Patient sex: F
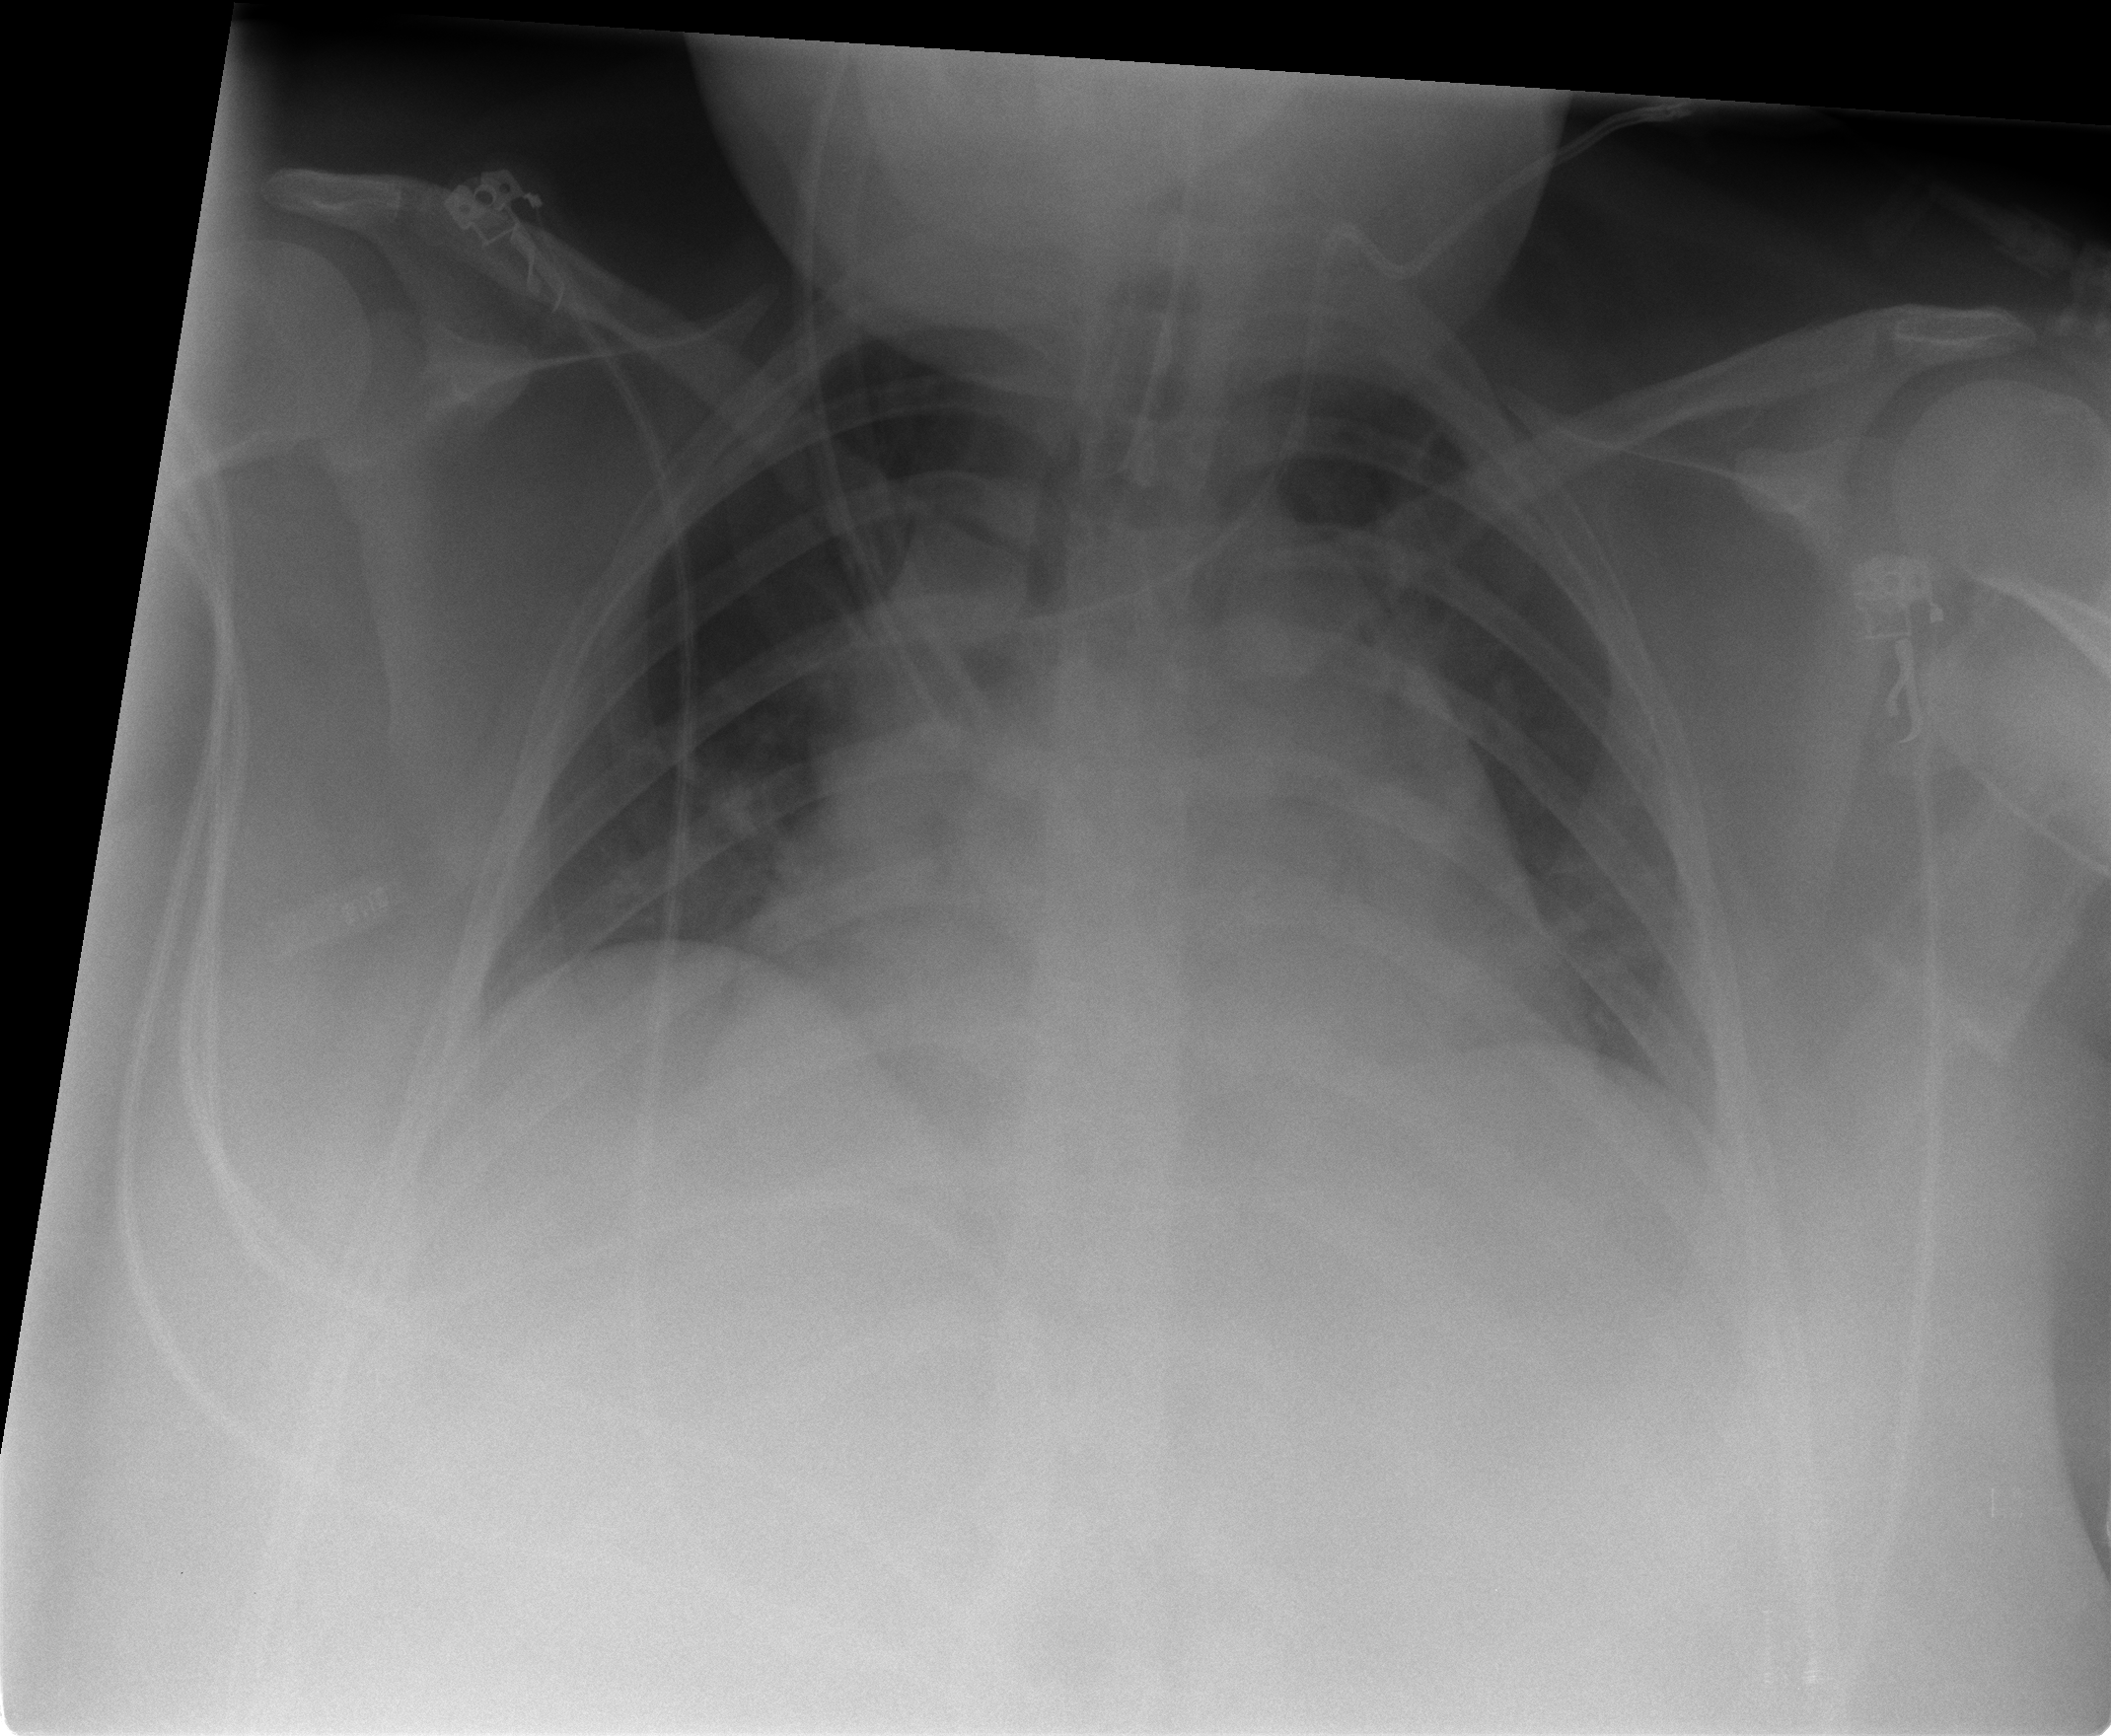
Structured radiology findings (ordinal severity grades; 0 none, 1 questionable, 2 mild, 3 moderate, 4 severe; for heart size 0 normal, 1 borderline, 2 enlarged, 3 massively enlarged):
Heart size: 2
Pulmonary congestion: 0
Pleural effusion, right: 0
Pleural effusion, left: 0
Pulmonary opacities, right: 0
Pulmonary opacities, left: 0
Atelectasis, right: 2
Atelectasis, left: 2